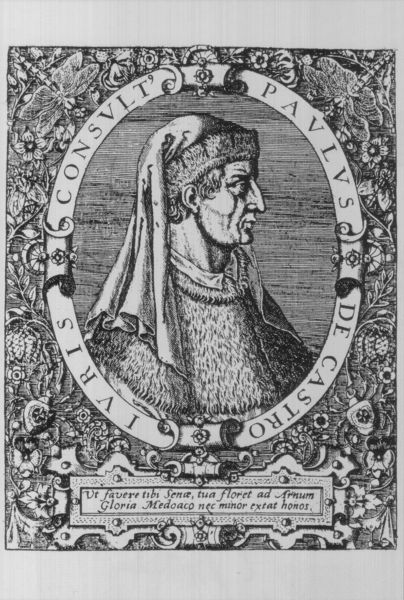
Titel: Bildnis des Paolo da Castro
Künstler: Theodor de Bry
Institution: (Seriendruck)
Schlagwörter: mann, weiß, blume, blumen, grau, hut, kleid, mund, nase, ohr, profil, schwarz, zeichnung, blick, blüten, schal, tier, tuch, ornament, kappe, mütze, augen, falten, gesicht, hermelin, kragen, pelz, bildnis, portrait, porträt, auge, haare, reich, pflanzen, kinn, oval, rund, kopfbedeckung, holzschnitt, schrift, wangen, rahmung, grafik, papst, kartusche, kopftuch, inschrift, dekor, floral, ornamente, verzierung, buch, medaillon, druck, schwarz weiss, druckgrafik, stich, seite, illustration, schilder, text, beschriftung, portrai, buchseite, pelzkragen, männlich, wams, luther, libelle, kupferstich, libellen, zapfen, latein, castro, profildarstellung, paulus, rollwerk, beschlagwerk, umrankt, porträz, konsul, pavlvs, haarew, consul, paulus de castro, blumenb, consult